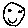
Label: smiley face